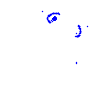
Particle: electron